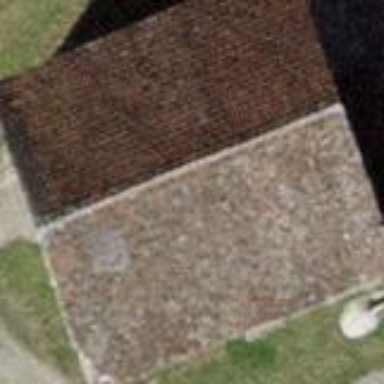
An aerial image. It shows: Gabled roof on farm auxiliary building.